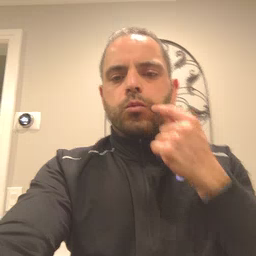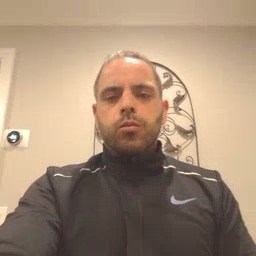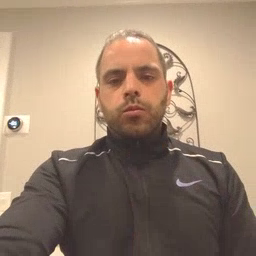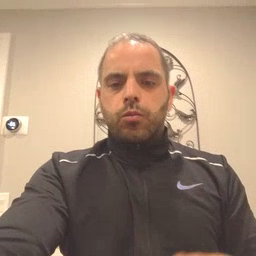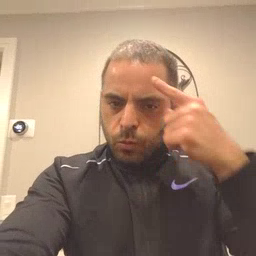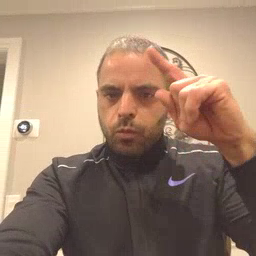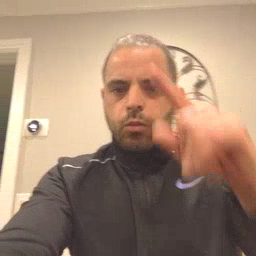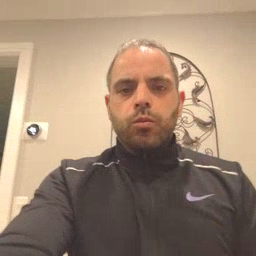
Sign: for